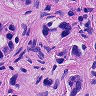
Metastatic tissue present: yes